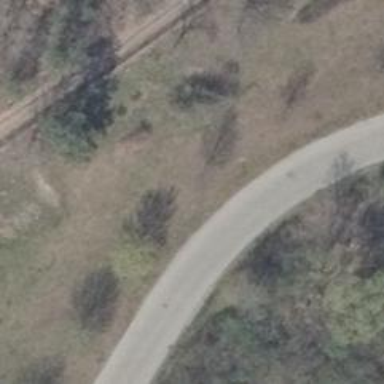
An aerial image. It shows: Service road.